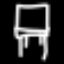
Label: chair